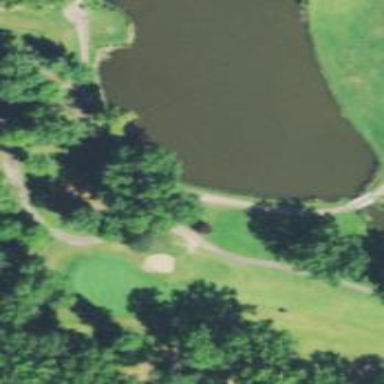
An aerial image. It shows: Golf cartpath that is also road path.